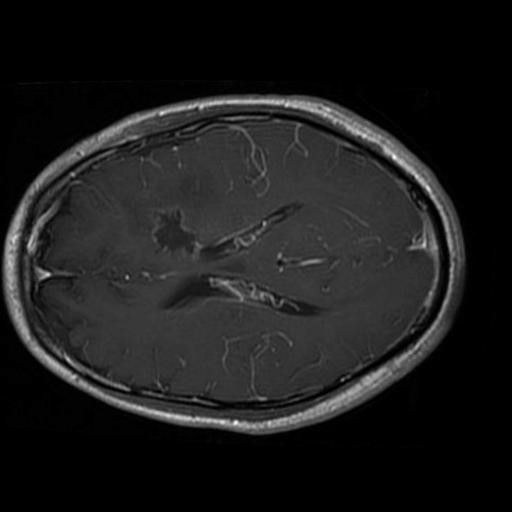
Label: brain_glioma